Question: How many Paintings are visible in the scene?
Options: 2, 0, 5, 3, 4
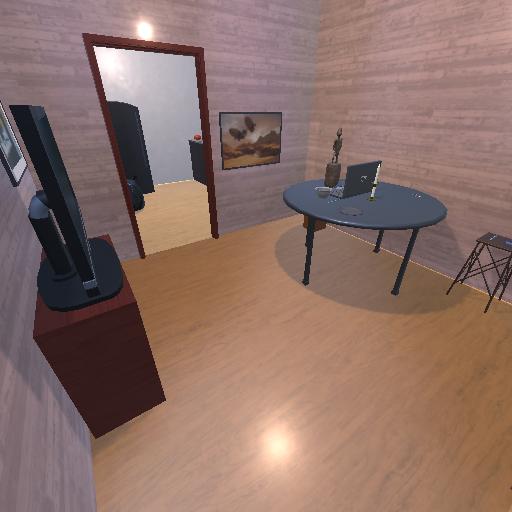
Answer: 2